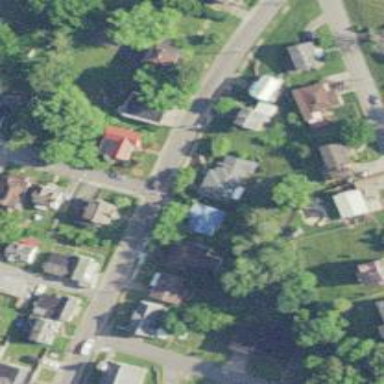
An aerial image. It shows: Charming neighbourhood.